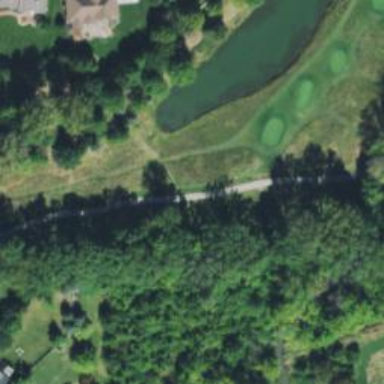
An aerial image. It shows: Service road used as golf cart path.